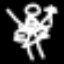
Label: angel